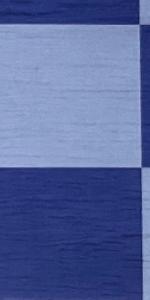
Label: Empty